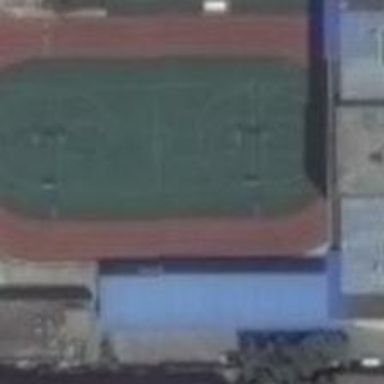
The tall buildings cast a large shadow on the pitch .